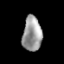
Tissue: lung
Cell type: Epithelial cells
Senescence score: 0.1485
Nuclear area (px): 652
Mean DAPI intensity: 154.785